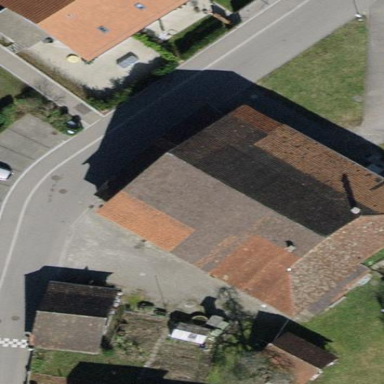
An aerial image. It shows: Farm building.